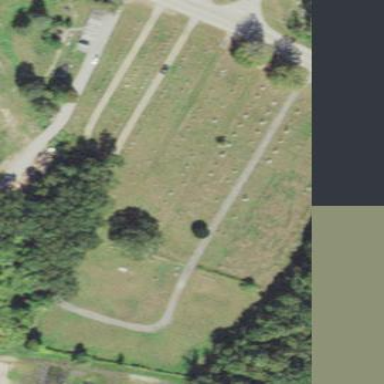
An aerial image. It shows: Cemetery area categorized as cemetery.